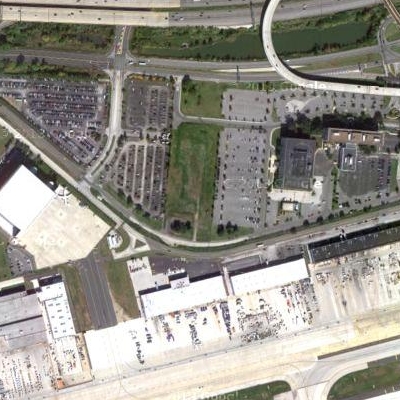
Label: gParking